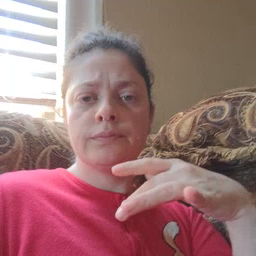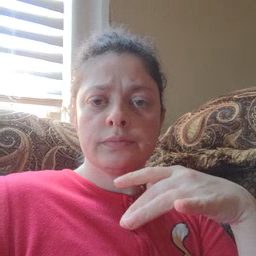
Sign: taste